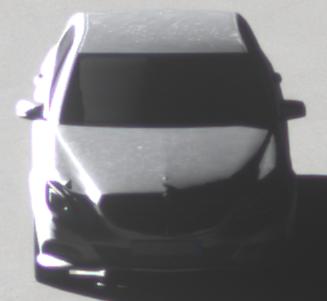
Make: Mercedes-Benz
Model: E 200
Detailed model: E-Class (212) Limousine
Model produced from: 2013/04
Model produced until: 2015/10
Doors: 4
Color: white
Road condition: dry road
Daytime: sunrise or sunset
Contrast: high contrast